Question: I'm following <URL> in the official website. And it shows me do some model changes in browser console like:
'App.Post.find(1)'
But in my computer it shows
Any idea?
---
here's my <URL> for this test code
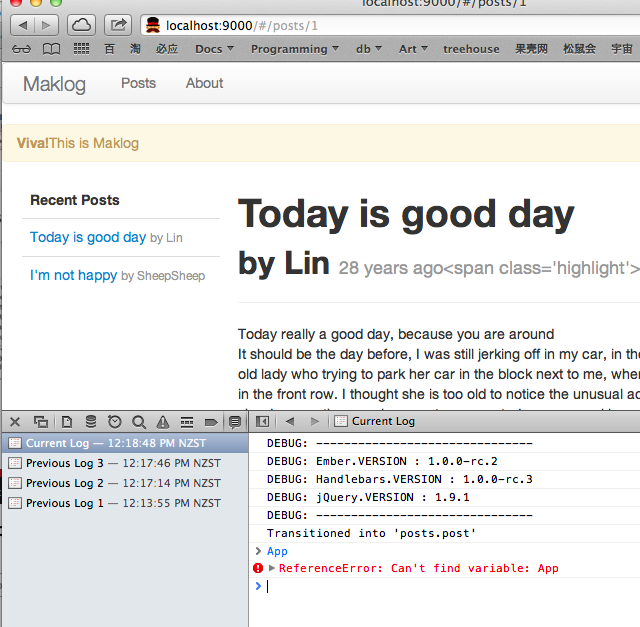
Answer: Because you are using CoffeeScript which automatically wraps all code in anonymous functions you need to initialize the App variable as window.App to have access to it outside your app.coffee file.
'window.App = Ember.Application.create...'